Field crop: tomato
Growth stage: 1
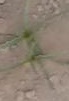
Species: cyperus